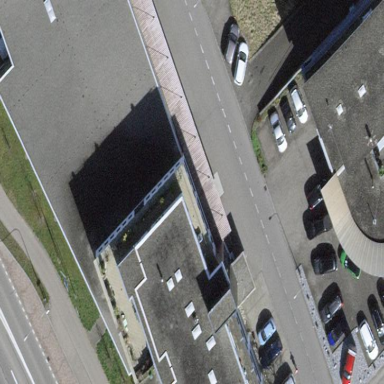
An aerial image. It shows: Industrial building.